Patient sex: F
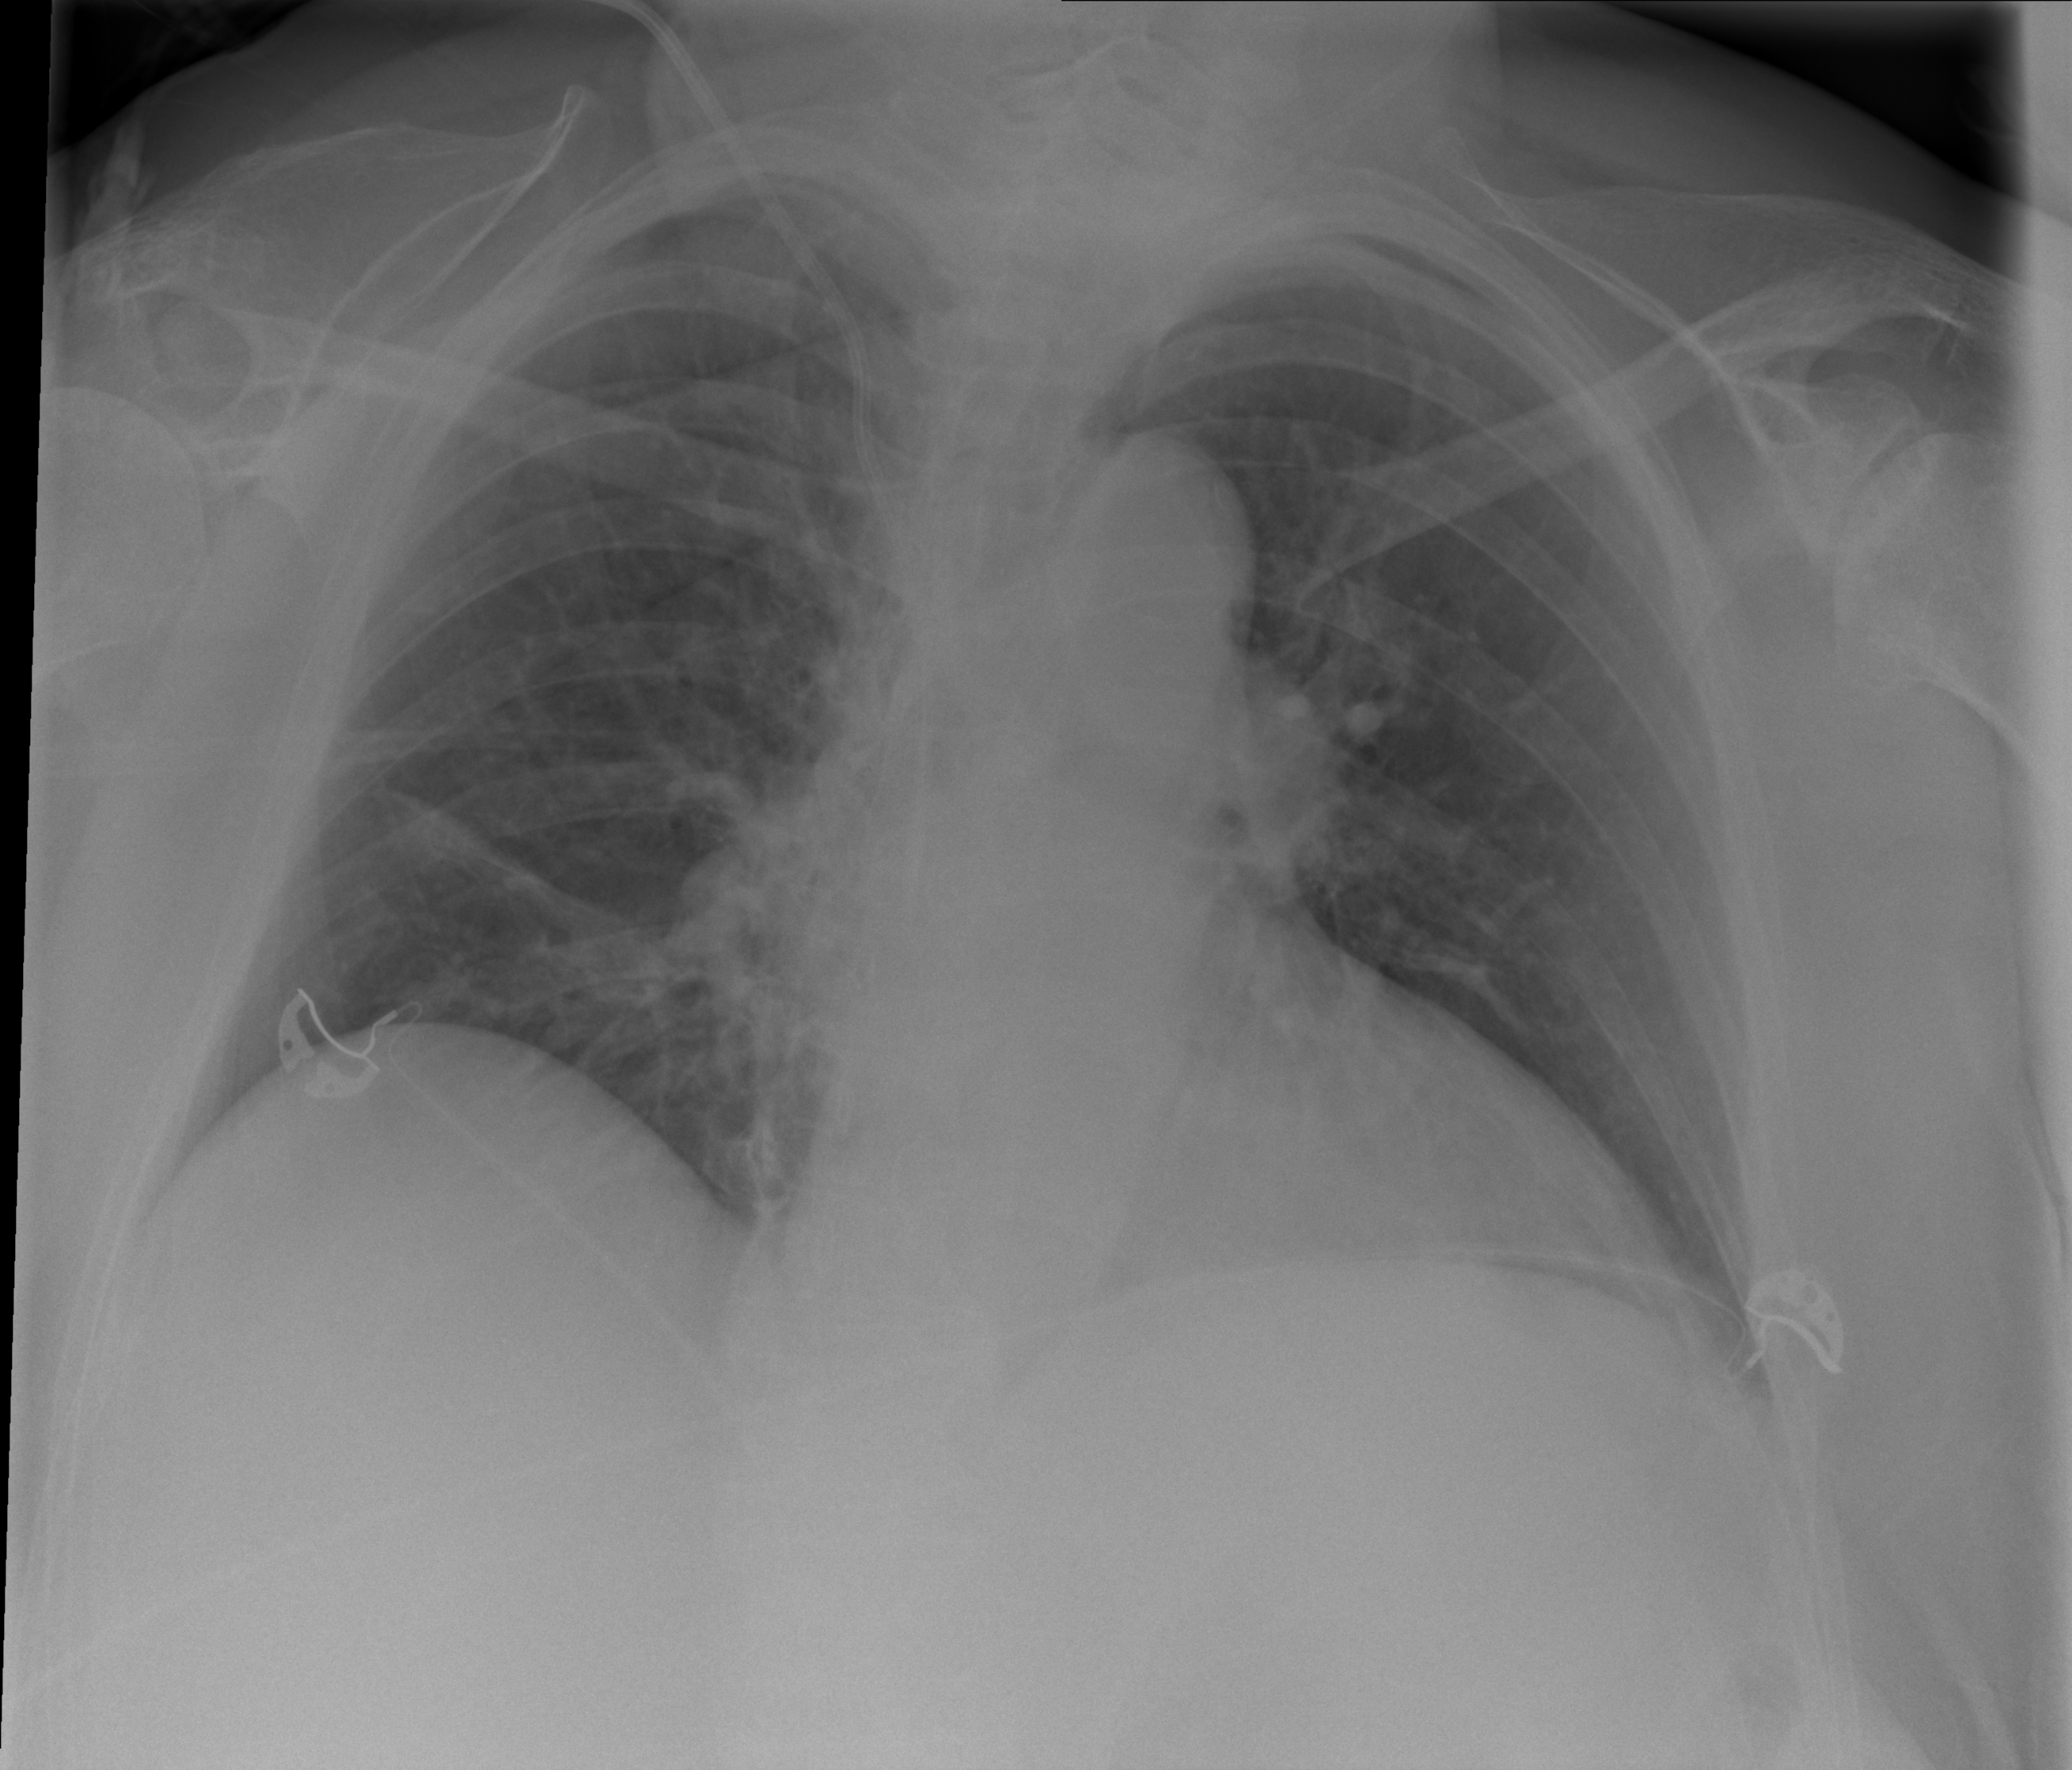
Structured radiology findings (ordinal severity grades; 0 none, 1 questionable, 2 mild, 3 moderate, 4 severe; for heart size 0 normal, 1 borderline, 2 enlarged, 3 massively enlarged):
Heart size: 1
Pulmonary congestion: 2
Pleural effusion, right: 0
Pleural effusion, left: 0
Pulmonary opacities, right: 2
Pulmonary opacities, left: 0
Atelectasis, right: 2
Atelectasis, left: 0